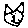
Label: cat